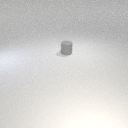
small gray rubber cylinder